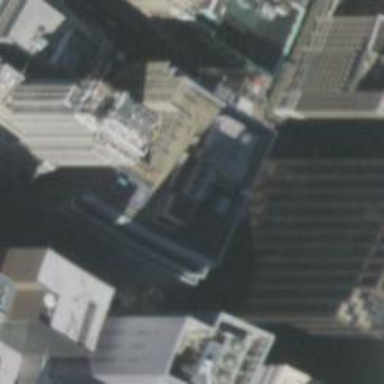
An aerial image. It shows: The building has flat concrete roof.